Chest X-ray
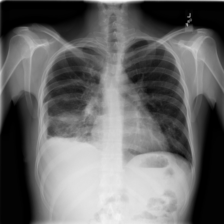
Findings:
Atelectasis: negative
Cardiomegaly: negative
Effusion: positive
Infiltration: positive
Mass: negative
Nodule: negative
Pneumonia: negative
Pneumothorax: negative
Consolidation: negative
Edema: negative
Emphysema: negative
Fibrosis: negative
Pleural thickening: negative
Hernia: negative